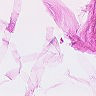
Metastatic tissue present: no